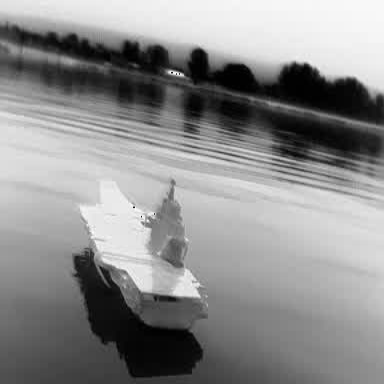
There is a warship in the infrared image.